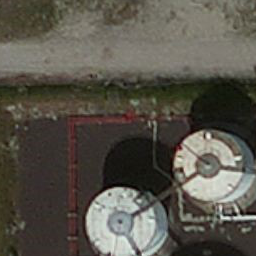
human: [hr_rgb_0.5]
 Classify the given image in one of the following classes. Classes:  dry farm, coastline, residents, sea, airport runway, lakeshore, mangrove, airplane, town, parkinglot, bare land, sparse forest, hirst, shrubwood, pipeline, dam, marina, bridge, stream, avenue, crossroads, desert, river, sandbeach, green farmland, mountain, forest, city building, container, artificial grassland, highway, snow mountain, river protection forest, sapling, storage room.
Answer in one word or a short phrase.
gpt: storage room